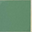
Piece: xx